Aerial crown-view tile of a tropical tree (Barro Colorado Island, Panama), acquired 20250414:
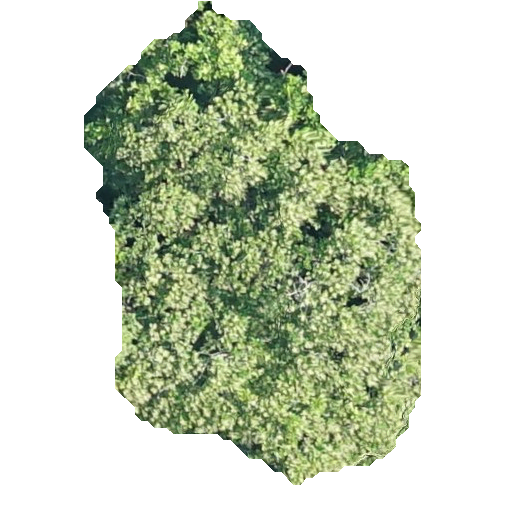
Species: Anacardium excelsum
GBIF accepted scientific name: Anacardium excelsum
Crown area: 167.186 m²